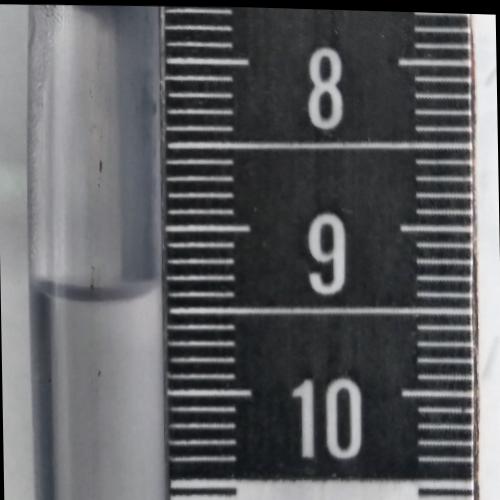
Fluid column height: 9.4 cm